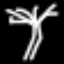
Label: palm tree